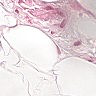
Metastatic tissue present: no